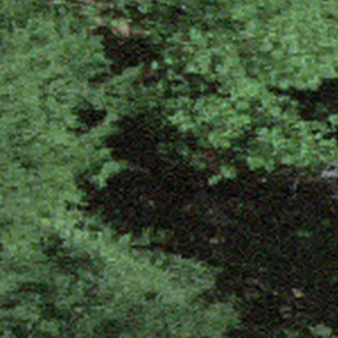
Label: other